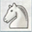
Piece: wN